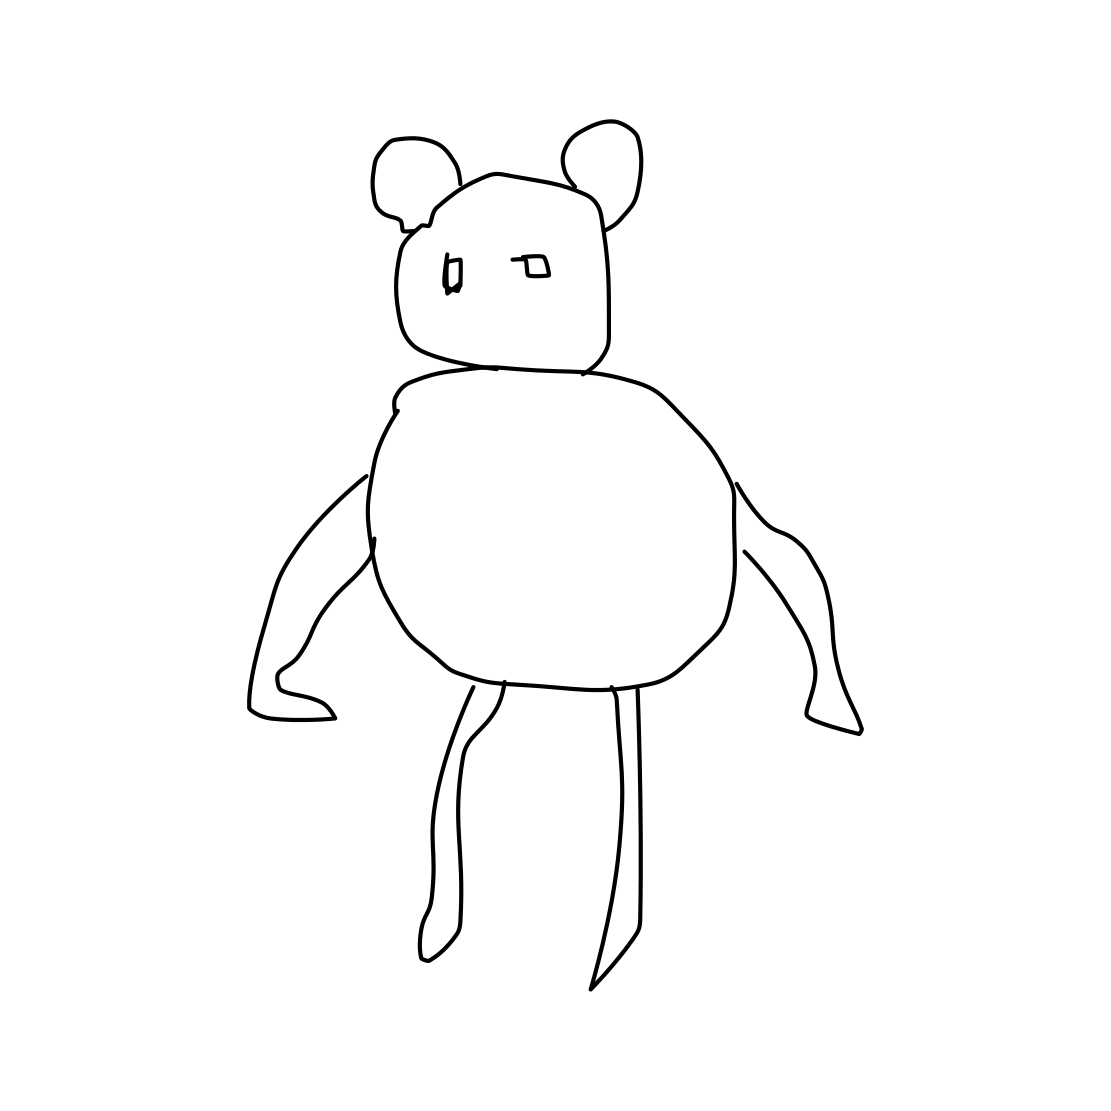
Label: panda